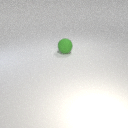
large green rubber sphere